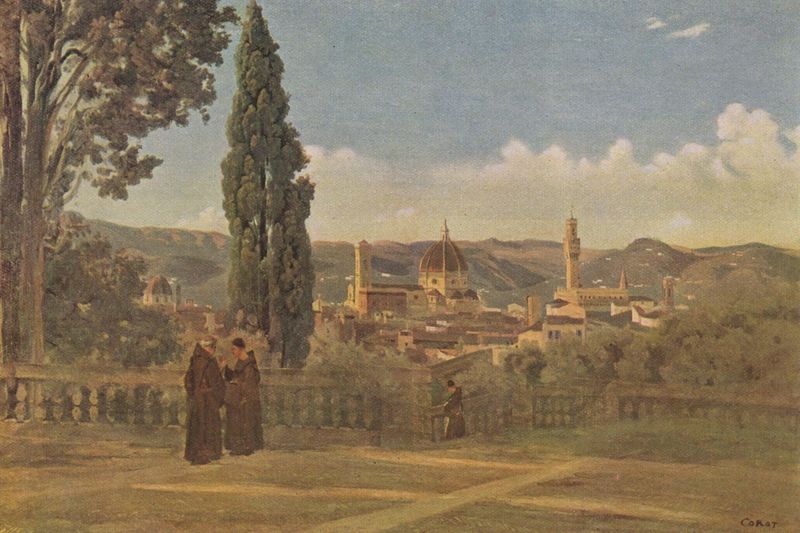
Titel: Blick auf Florenz, vom Boboli-Garten aus
Künstler: Jean Baptiste Camille Corot
Standort: Paris
Institution: Musée du Louvre
Schlagwörter: baum, berg, blau, dunkel, himmel, mann, schatten, wolken, bäume, grün, impressionismus, landschaft, menschen, stadt, braun, frisur, hell, holz, laterne, licht, männer, pastell, reden, terasse, weiss, zeichnung, blick, park, rot, wolke, zaun, beige, gespräch, architektur, weit, signatur, horizont, hügel, gitter, kirche, sonne, boden, corot, kutte, stehend, pflanzen, renaissance, sanft, tal, turm, garten, zypressen, aussicht, balkon, terrasse, ansicht, italien, ort, unterhaltung, zwei, berge, gebirge, mauer, dunst, nebel, platz, kuppel, treppe, treppen, geländer, stufen, grun, oben, panorama, stadtansicht, unten, denken, kloster, kreuz, türme, balustrade, dom, draufsicht, zypresse, sonnig, kathedrale, himme, mittelalter, priester, sonnenschein, florenz, klostergarten, mönch, dücher, mönche, gärten, kutten, pinie, brüder, maria, christentum, hügelkette, campanile, basilika, bargello, boboli, brunelleschi, fiore, firenze, minarett, santa, kreut, tonsur, vorplatz, vasari, baluster, st. peter, föhre, grand tour, wandeln, campanille, giotto, steinfliesen, geänder, abgang, del, hinabsteigend, florence, ausblcik, kloster kirche, konbersation, mönce, otalien, unterhaltend, züpresse, 19.jahrhundert, fiesole, kdom, balistrade